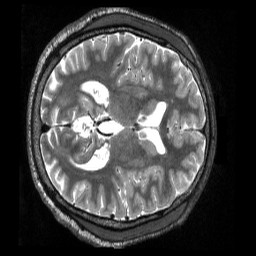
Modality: T2w
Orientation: axial
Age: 19
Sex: male
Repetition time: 3.2 s
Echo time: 0.563 s